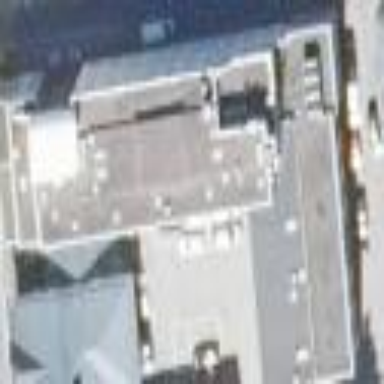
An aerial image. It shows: Hotel building.